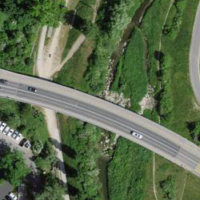
EUNIS habitat code: 23
Species observed at this site:
Helicoverpa armigera
Leiobunum rotundum
Pyrausta despicata
Chiasmia clathrata
Chaerophyllum temulum
Pandemis heparana
Idaea degeneraria
Idaea dimidiata
Lamoria anella
Clepsis consimilana
Labia minor
Armadillidium nasatum
Cosmia trapezina
Stenodema calcarata
Aelia acuminata
Urtica dioica
Celypha striana
Salvia pratensis
Cicadella viridis
Epiblema foenella
Dolycoris baccarum
Peribatodes rhomboidaria
Syricoris lacunana
Udea ferrugalis
Pyrausta aurata
Yponomeuta evonymella